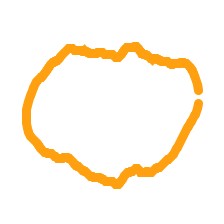
Shape: circle